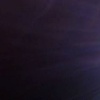
Label: space